Interaction volume radius: 5 \u00c5
Interaction volume height: 10 \u00c5
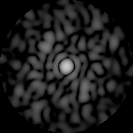
Disorder parameter: 0.854